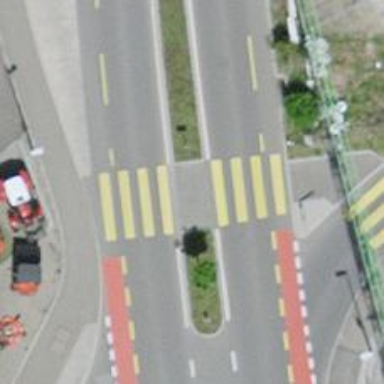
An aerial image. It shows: Uncontrolled zebra crossing with island. The crossing is marked with zebra stripes.